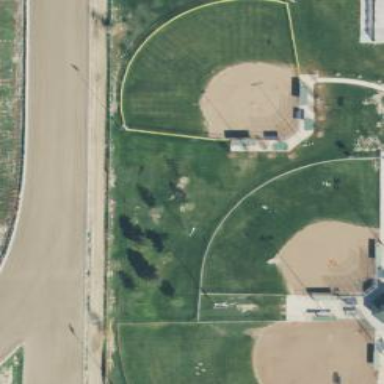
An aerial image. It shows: Baseball pitch for leisure land.